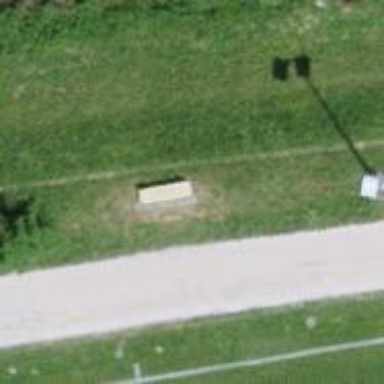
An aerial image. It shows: Bench.